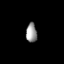
Tissue: lung
Cell type: Myeloid cells
Senescence score: 0.6035
Nuclear area (px): 209
Mean DAPI intensity: 150.124